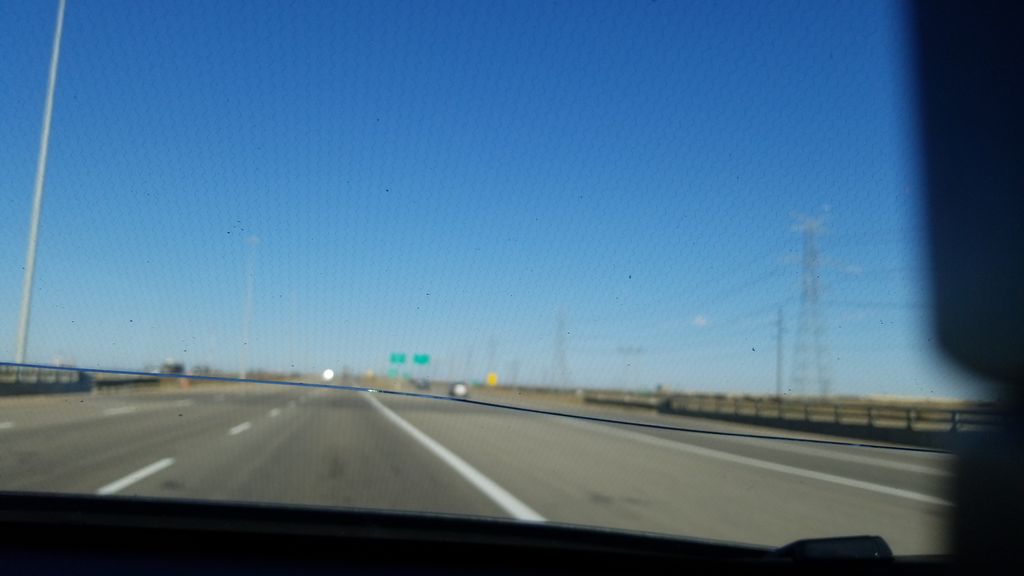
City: edmonton